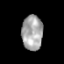
Tissue: prostate
Cell type: T cells
Senescence score: 0.2877
Nuclear area (px): 709
Mean DAPI intensity: 167.829